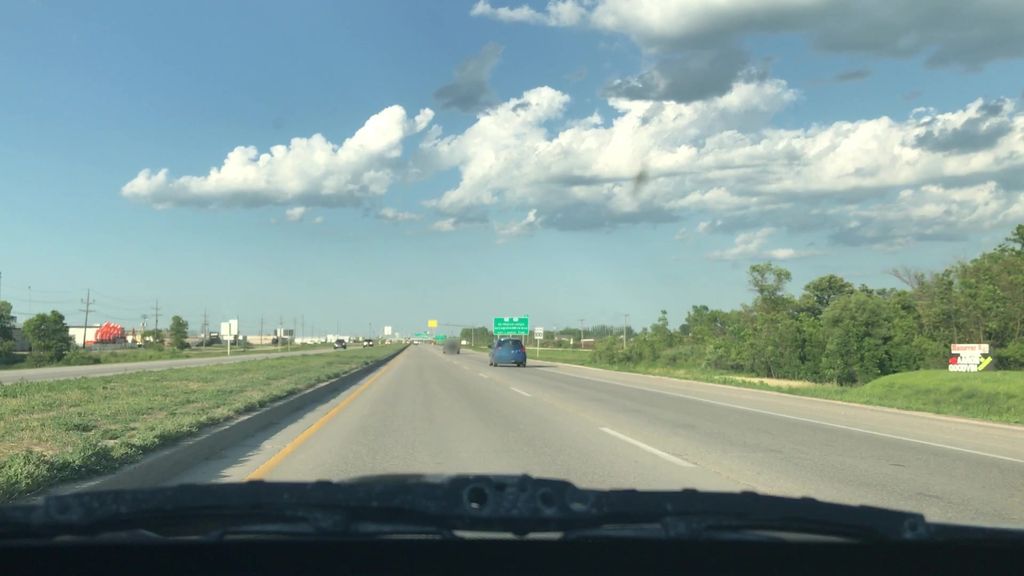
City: winnipeg